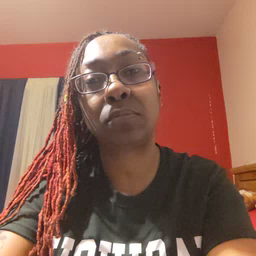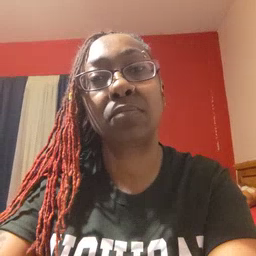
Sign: stuck